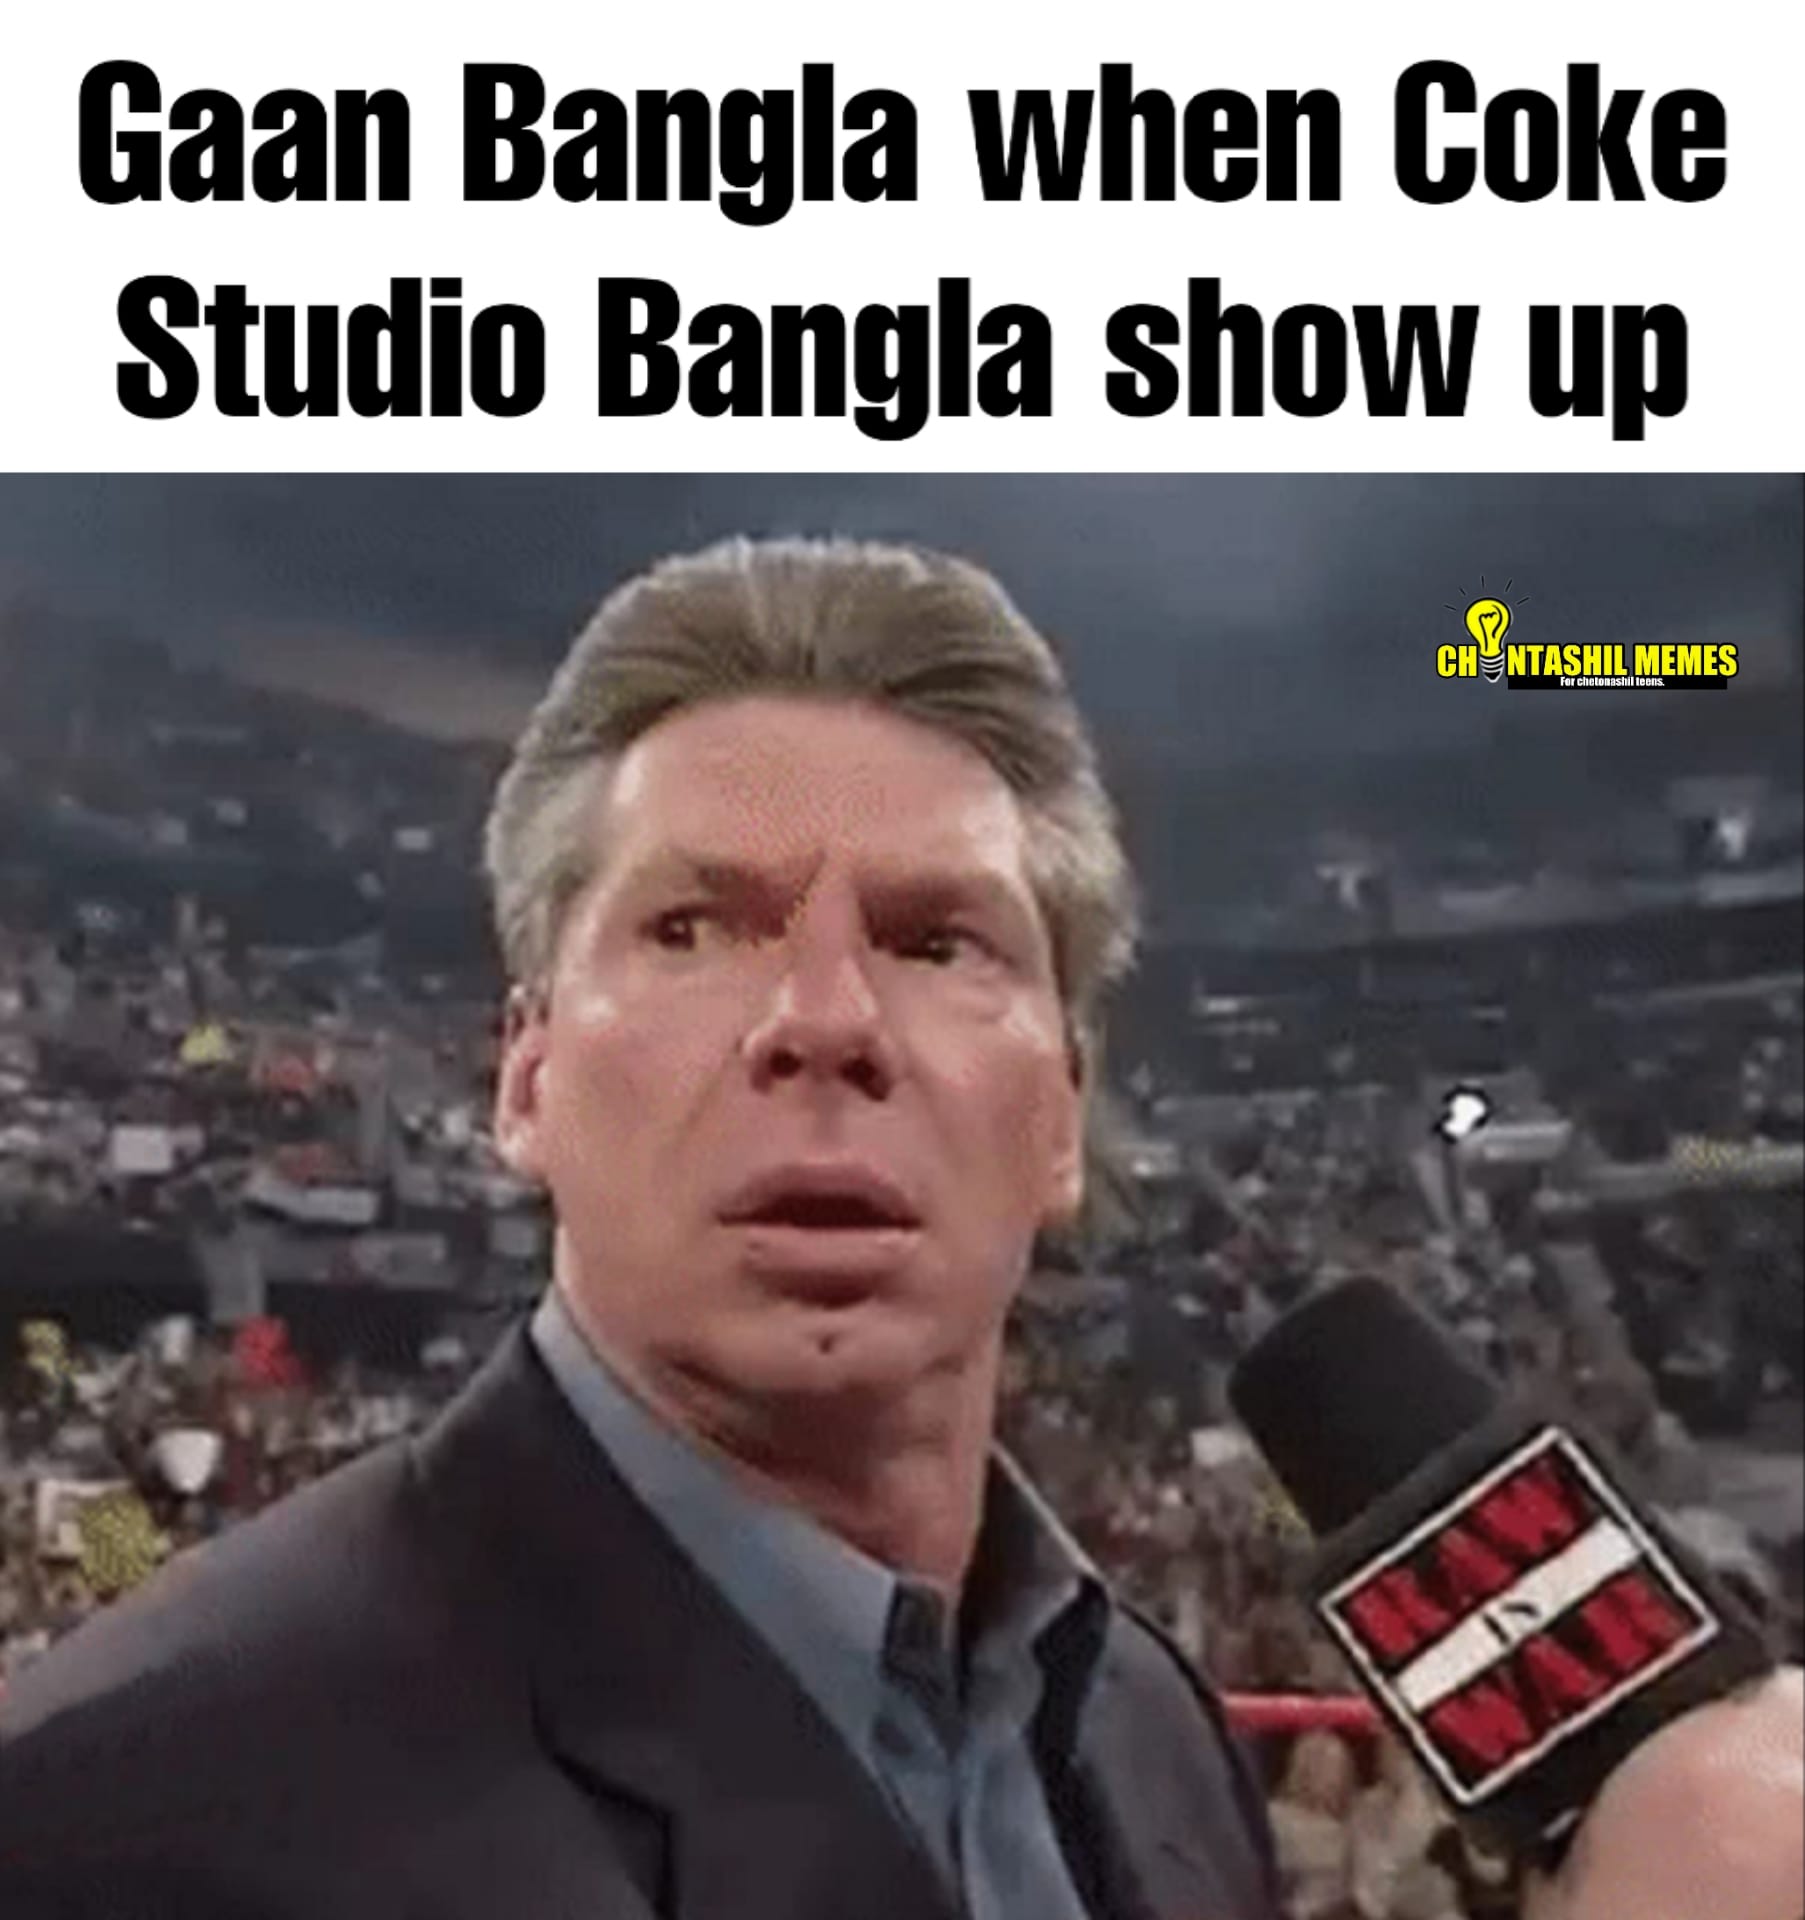
Caption: Gaan Bangla when Coke Studio Bangla show up
Label: non-hate